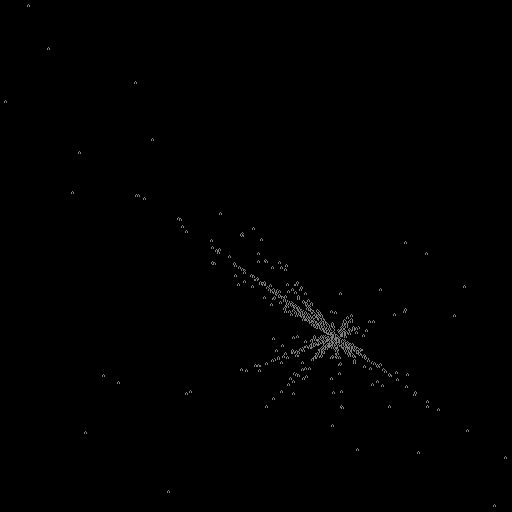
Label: ginkgo